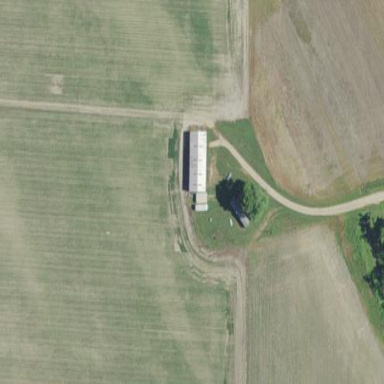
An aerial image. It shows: Farmyard area.